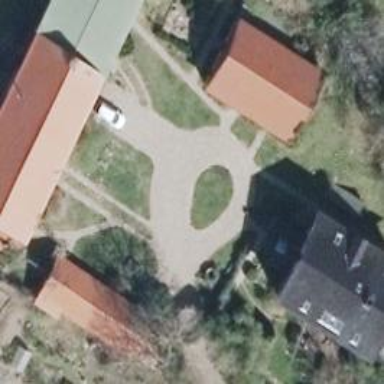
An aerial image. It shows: Guest house for tourism.